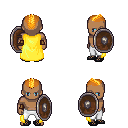
a pixel art fantasy rpg character, male body template, human, dark skin, yellow cape, white pants, light blonde short mohawk hairstyle, leather bracers, ghillies, shield, four views (front, back, left, right), 2x2 character sprite sheet, small pixel art, hard edges, no anti-aliasing